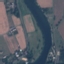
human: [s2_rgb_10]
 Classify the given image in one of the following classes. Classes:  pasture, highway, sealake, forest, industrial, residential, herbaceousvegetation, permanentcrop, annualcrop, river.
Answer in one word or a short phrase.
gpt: River